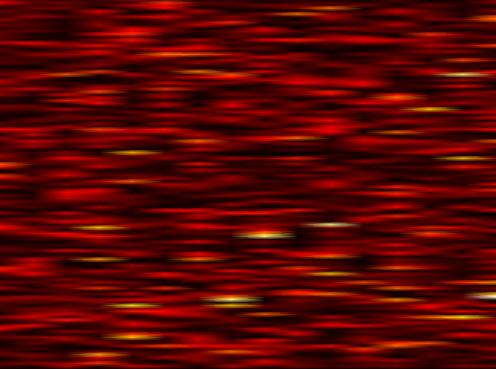
Label: FOFDM